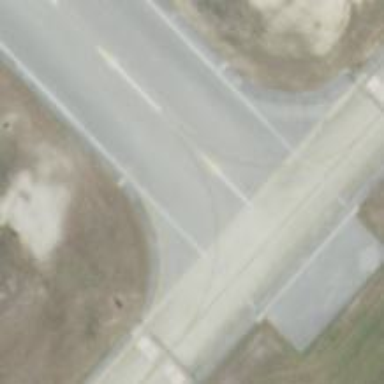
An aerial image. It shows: Taxiway at the airport with asphalt surface.